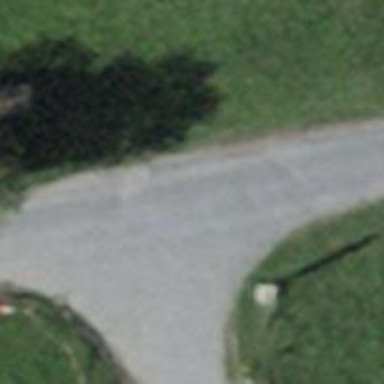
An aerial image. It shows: Guidepost with information.